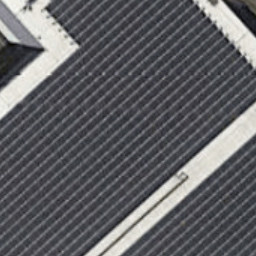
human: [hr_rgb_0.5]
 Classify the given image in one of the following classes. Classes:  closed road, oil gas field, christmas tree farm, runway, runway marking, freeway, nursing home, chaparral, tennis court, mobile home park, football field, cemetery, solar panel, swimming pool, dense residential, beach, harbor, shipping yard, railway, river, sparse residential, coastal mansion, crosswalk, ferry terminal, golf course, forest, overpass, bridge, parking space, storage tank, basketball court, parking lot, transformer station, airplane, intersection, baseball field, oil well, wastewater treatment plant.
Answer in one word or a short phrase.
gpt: solar panel